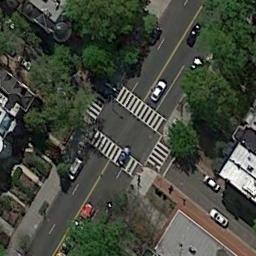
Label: intersection